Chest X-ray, PA view. Patient: 58 years old, sex M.
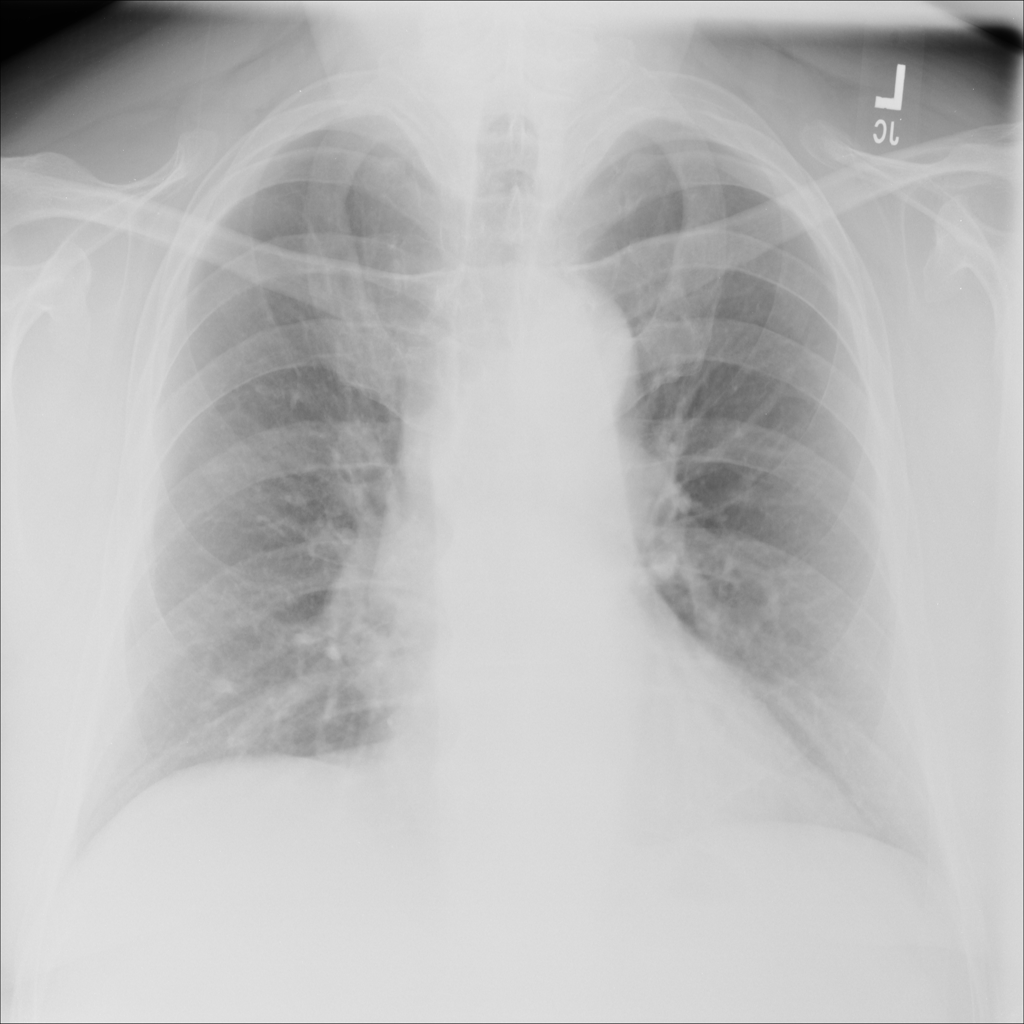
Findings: No Finding